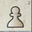
Piece: wP